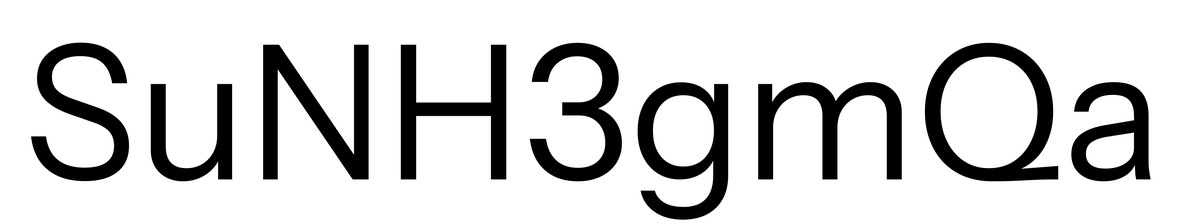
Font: InstrumentSans_Regular